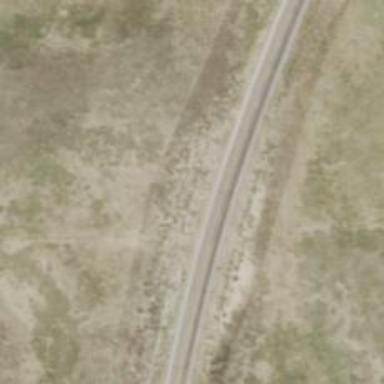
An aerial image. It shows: Secondary road with asphalt surface.